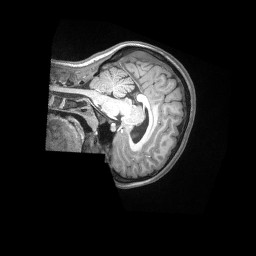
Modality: T1w
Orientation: sagittal
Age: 15
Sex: female
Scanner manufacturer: siemens
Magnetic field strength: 3 T
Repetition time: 2.53 s
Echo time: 0.00174 s